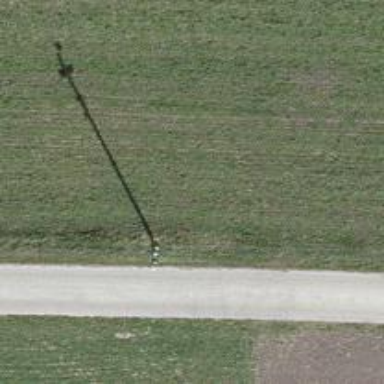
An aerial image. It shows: Power pole.